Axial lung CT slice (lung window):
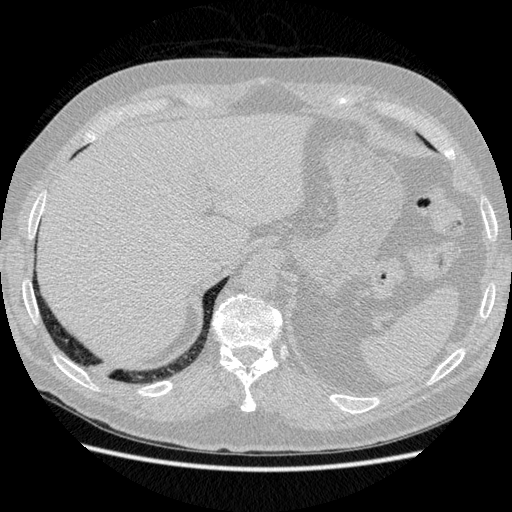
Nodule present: no